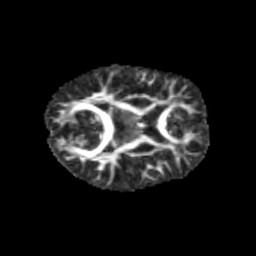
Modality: FA
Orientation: axial
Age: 11
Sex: female
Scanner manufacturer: siemens
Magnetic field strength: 3 T
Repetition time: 3.8 s
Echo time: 0.07 s